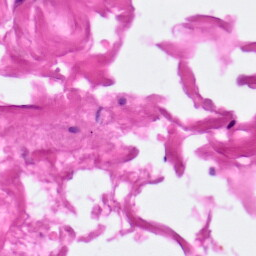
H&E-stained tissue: Pancreatic